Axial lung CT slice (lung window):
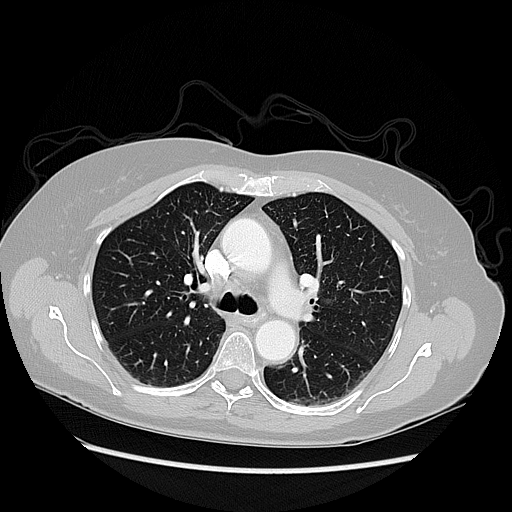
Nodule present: no